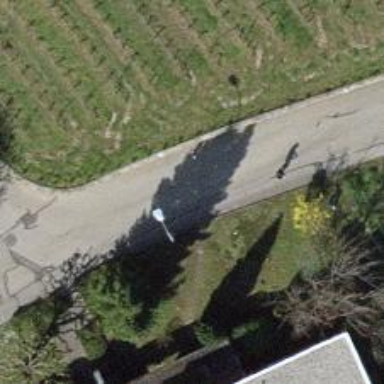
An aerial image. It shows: Residential road with asphalt surface.